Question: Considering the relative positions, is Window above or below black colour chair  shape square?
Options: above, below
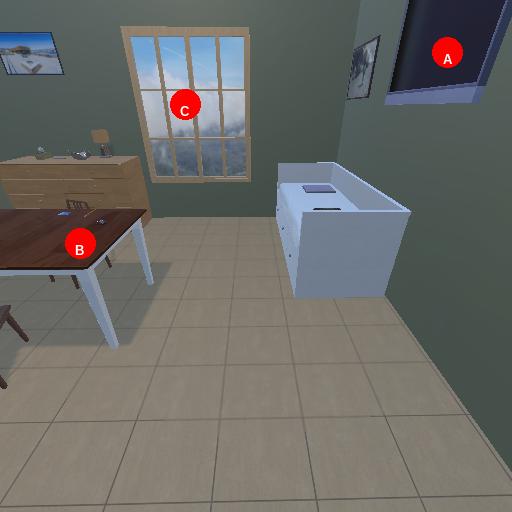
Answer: above